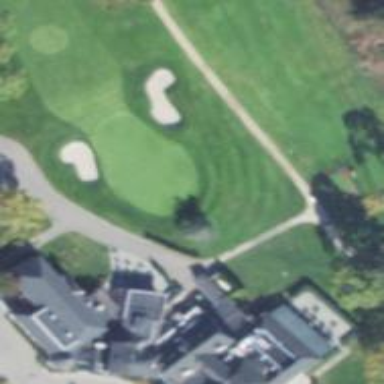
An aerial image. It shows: View of golf hole.